Question: I try to animate my 3 picture into imageview using viewflipper. I mean to make a slider image. But i'm getting error. It said "cannot convert from "Android.views.animations.animation to int.
This is image of error:
.
Here is my codes in MainActivity.cs
'''
using System;
using System.Collections.Generic;
using System.Linq;
using System.Text;
using Android.App;
using Android.Content;
using Android.OS;
using Android.Runtime;
using Android.Util;
using Android.Views;
using Android.Widget;
using Android.Support.Design.Widget;
using Android.Support.V7.App;
using Android.Support.V4.Widget;
using Android.Support.V4.App;
using System.Data;
using SupportToolbar = Android.Support.V7.Widget.Toolbar;
using Android.Views.Animations;
namespace image_slider
{
[Activity(Label = "image_slider", MainLauncher = true, Theme = "@style/Theme.DesignDemo")]
public class MainActivity : AppCompatActivity
{
private SupportToolbar mToolbar;
Animation fadeIn, fadeOut;
ViewFlipper viewflipper;
protected override void OnCreate(Bundle savedInstanceState)
{
base.OnCreate(savedInstanceState);
// Set our view from the "main" layout resource
SetContentView(Resource.Layout.Main);
mToolbar = FindViewById<SupportToolbar>(Resource.Id.toolbar);
SetSupportActionBar(mToolbar);
viewflipper = FindViewById<ViewFlipper>(Resource.Id.viewFlipper);
fadeIn = AnimationUtils.LoadAnimation(this, Resource.Animation.fade_in);
fadeOut = AnimationUtils.LoadAnimation(this, Resource.Animation.fade_out);
viewflipper.SetInAnimation(this, fade_in);
viewflipper.SetOutAnimation(this, fade_out);
viewflipper.SetFlipInterval(5000);
viewflipper.StartFlipping();
}
}
}
'''
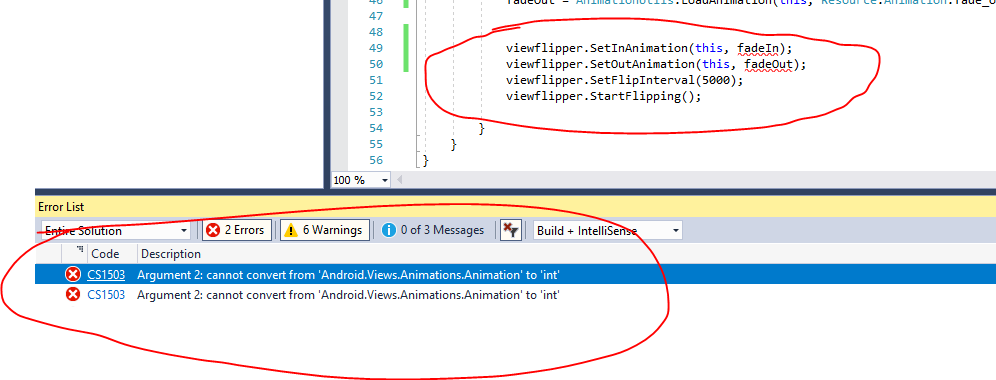
Answer: Try to pass just the resource like:
'''
fadeIn = AnimationUtils.LoadAnimation(this, Resource.Animation.fade_in);
fadeOut = AnimationUtils.LoadAnimation(this, Resource.Animation.fade_out);
'''
Link to an example I found:
<URL>